Aerial crown-view tile of a tropical tree (Barro Colorado Island, Panama), acquired 20250616:
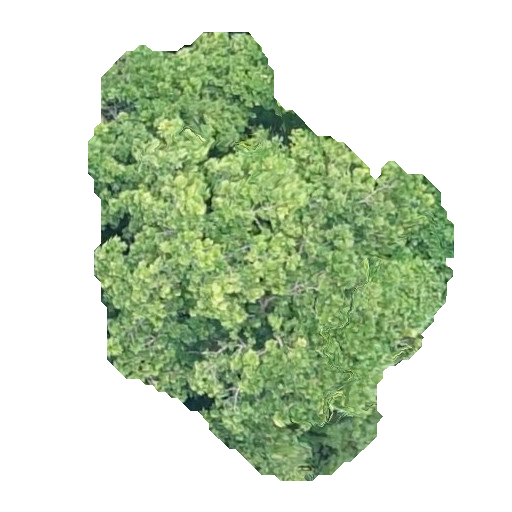
Species: Anacardium excelsum
GBIF accepted scientific name: Anacardium excelsum
Crown area: 158.888 m²